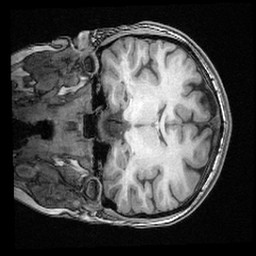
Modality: T1w
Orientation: coronal
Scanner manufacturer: ge
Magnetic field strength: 3 T
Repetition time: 0.008572 s
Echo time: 0.003384 s